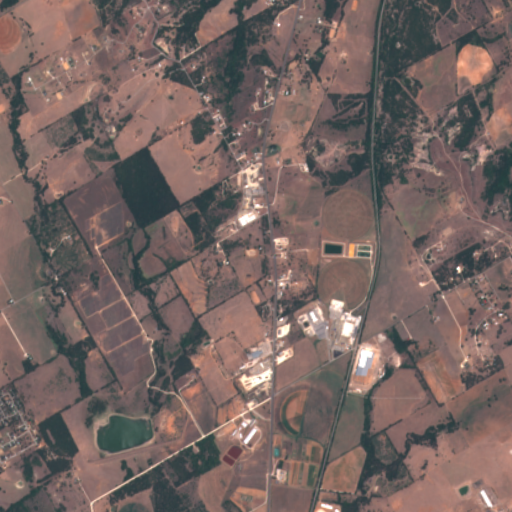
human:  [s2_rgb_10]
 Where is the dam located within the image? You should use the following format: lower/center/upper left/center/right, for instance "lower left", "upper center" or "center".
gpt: The dam is located in the lower left of the image.
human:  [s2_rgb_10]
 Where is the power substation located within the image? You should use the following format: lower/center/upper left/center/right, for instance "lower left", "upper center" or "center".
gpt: The power substation is located in the center of the image.
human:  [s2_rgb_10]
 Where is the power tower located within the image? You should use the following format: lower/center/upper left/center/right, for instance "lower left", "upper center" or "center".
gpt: The power tower is located in the center of the image.
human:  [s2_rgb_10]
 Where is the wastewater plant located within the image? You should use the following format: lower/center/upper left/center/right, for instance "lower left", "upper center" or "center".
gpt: The wastewater plant is located in the center right of the image.
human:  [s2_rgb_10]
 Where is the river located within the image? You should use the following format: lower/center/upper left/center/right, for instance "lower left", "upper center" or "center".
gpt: The river is located in the left of the image.
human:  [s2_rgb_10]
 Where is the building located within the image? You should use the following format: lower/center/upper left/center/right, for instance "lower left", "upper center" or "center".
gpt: There is no building in the image.